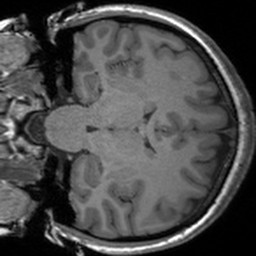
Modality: T1w
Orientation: coronal
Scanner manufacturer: siemens
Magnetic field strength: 3 T
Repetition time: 1.54 s
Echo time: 0.00234 s